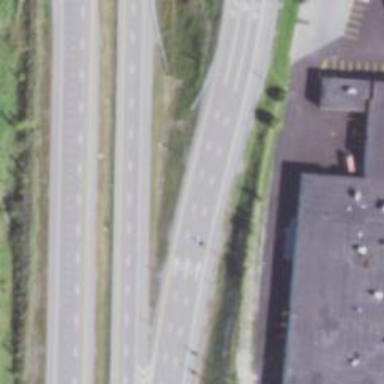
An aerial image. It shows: Asphalt motorway link.